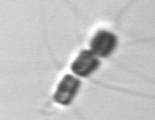
Label: Chaetoceros